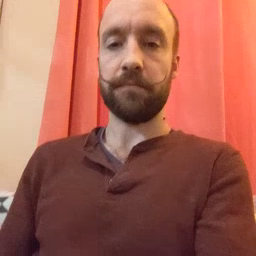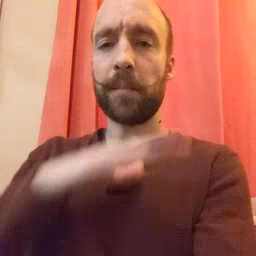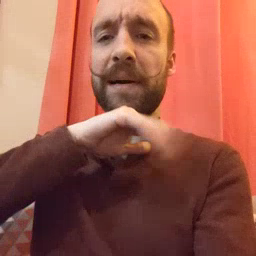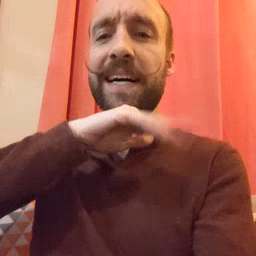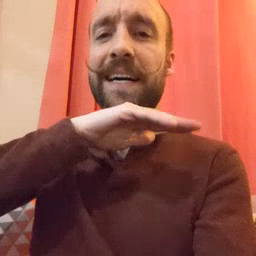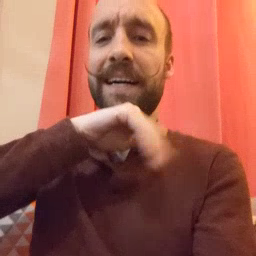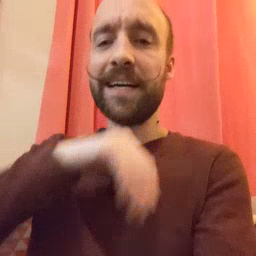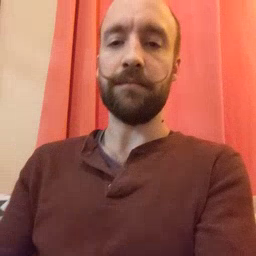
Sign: pig